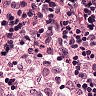
Metastatic tissue present: no